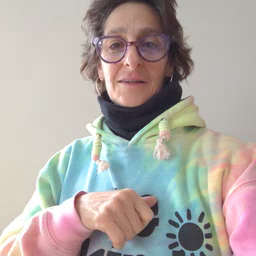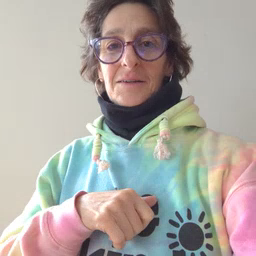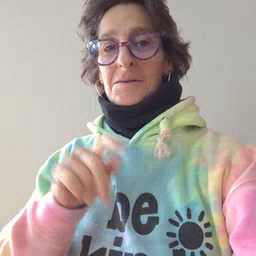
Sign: potty